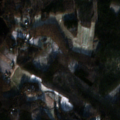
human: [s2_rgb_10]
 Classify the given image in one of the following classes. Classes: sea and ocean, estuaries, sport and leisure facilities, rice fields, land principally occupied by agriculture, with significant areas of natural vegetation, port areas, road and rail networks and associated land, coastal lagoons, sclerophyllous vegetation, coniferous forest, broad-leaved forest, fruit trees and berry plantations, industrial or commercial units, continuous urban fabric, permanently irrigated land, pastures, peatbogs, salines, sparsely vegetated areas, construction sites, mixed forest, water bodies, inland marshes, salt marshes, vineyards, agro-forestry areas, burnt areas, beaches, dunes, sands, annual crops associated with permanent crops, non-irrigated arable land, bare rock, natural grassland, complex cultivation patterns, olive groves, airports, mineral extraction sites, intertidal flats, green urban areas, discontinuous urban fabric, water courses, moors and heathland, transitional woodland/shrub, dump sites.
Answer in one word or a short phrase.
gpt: land principally occupied by agriculture, with significant areas of natural vegetation, broad-leaved forest, coniferous forest, mixed forest, water bodies